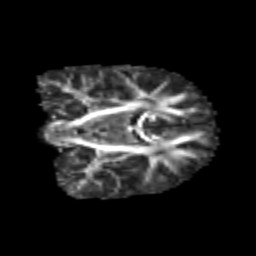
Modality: FA
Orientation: coronal
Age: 7
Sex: male
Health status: healthy